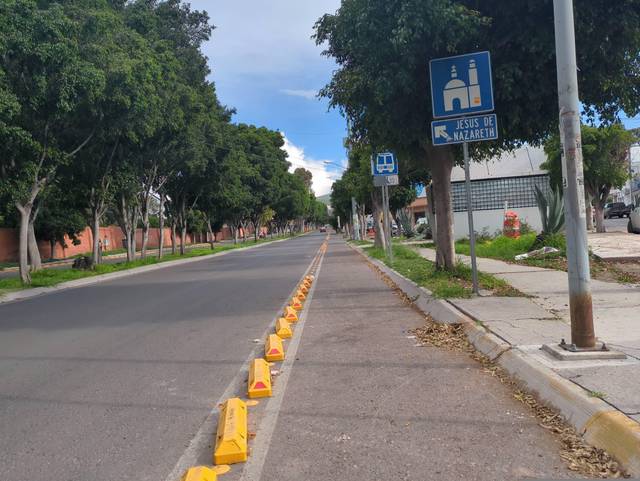
Region: Mexico
Coordinates: 20.571, -100.372